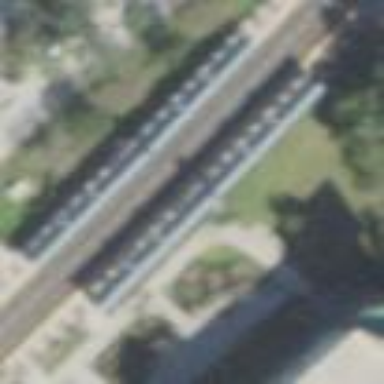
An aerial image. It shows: Platform for public transport at railway station.